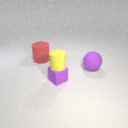
large purple rubber sphere behind small purple rubber cube